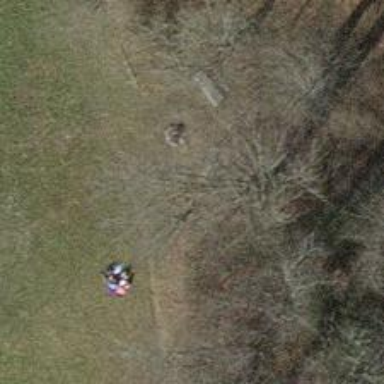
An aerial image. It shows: Bench for seating.